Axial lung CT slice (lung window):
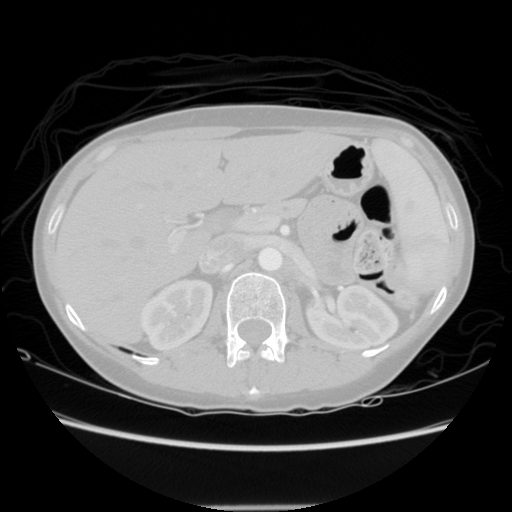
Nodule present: no